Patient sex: F
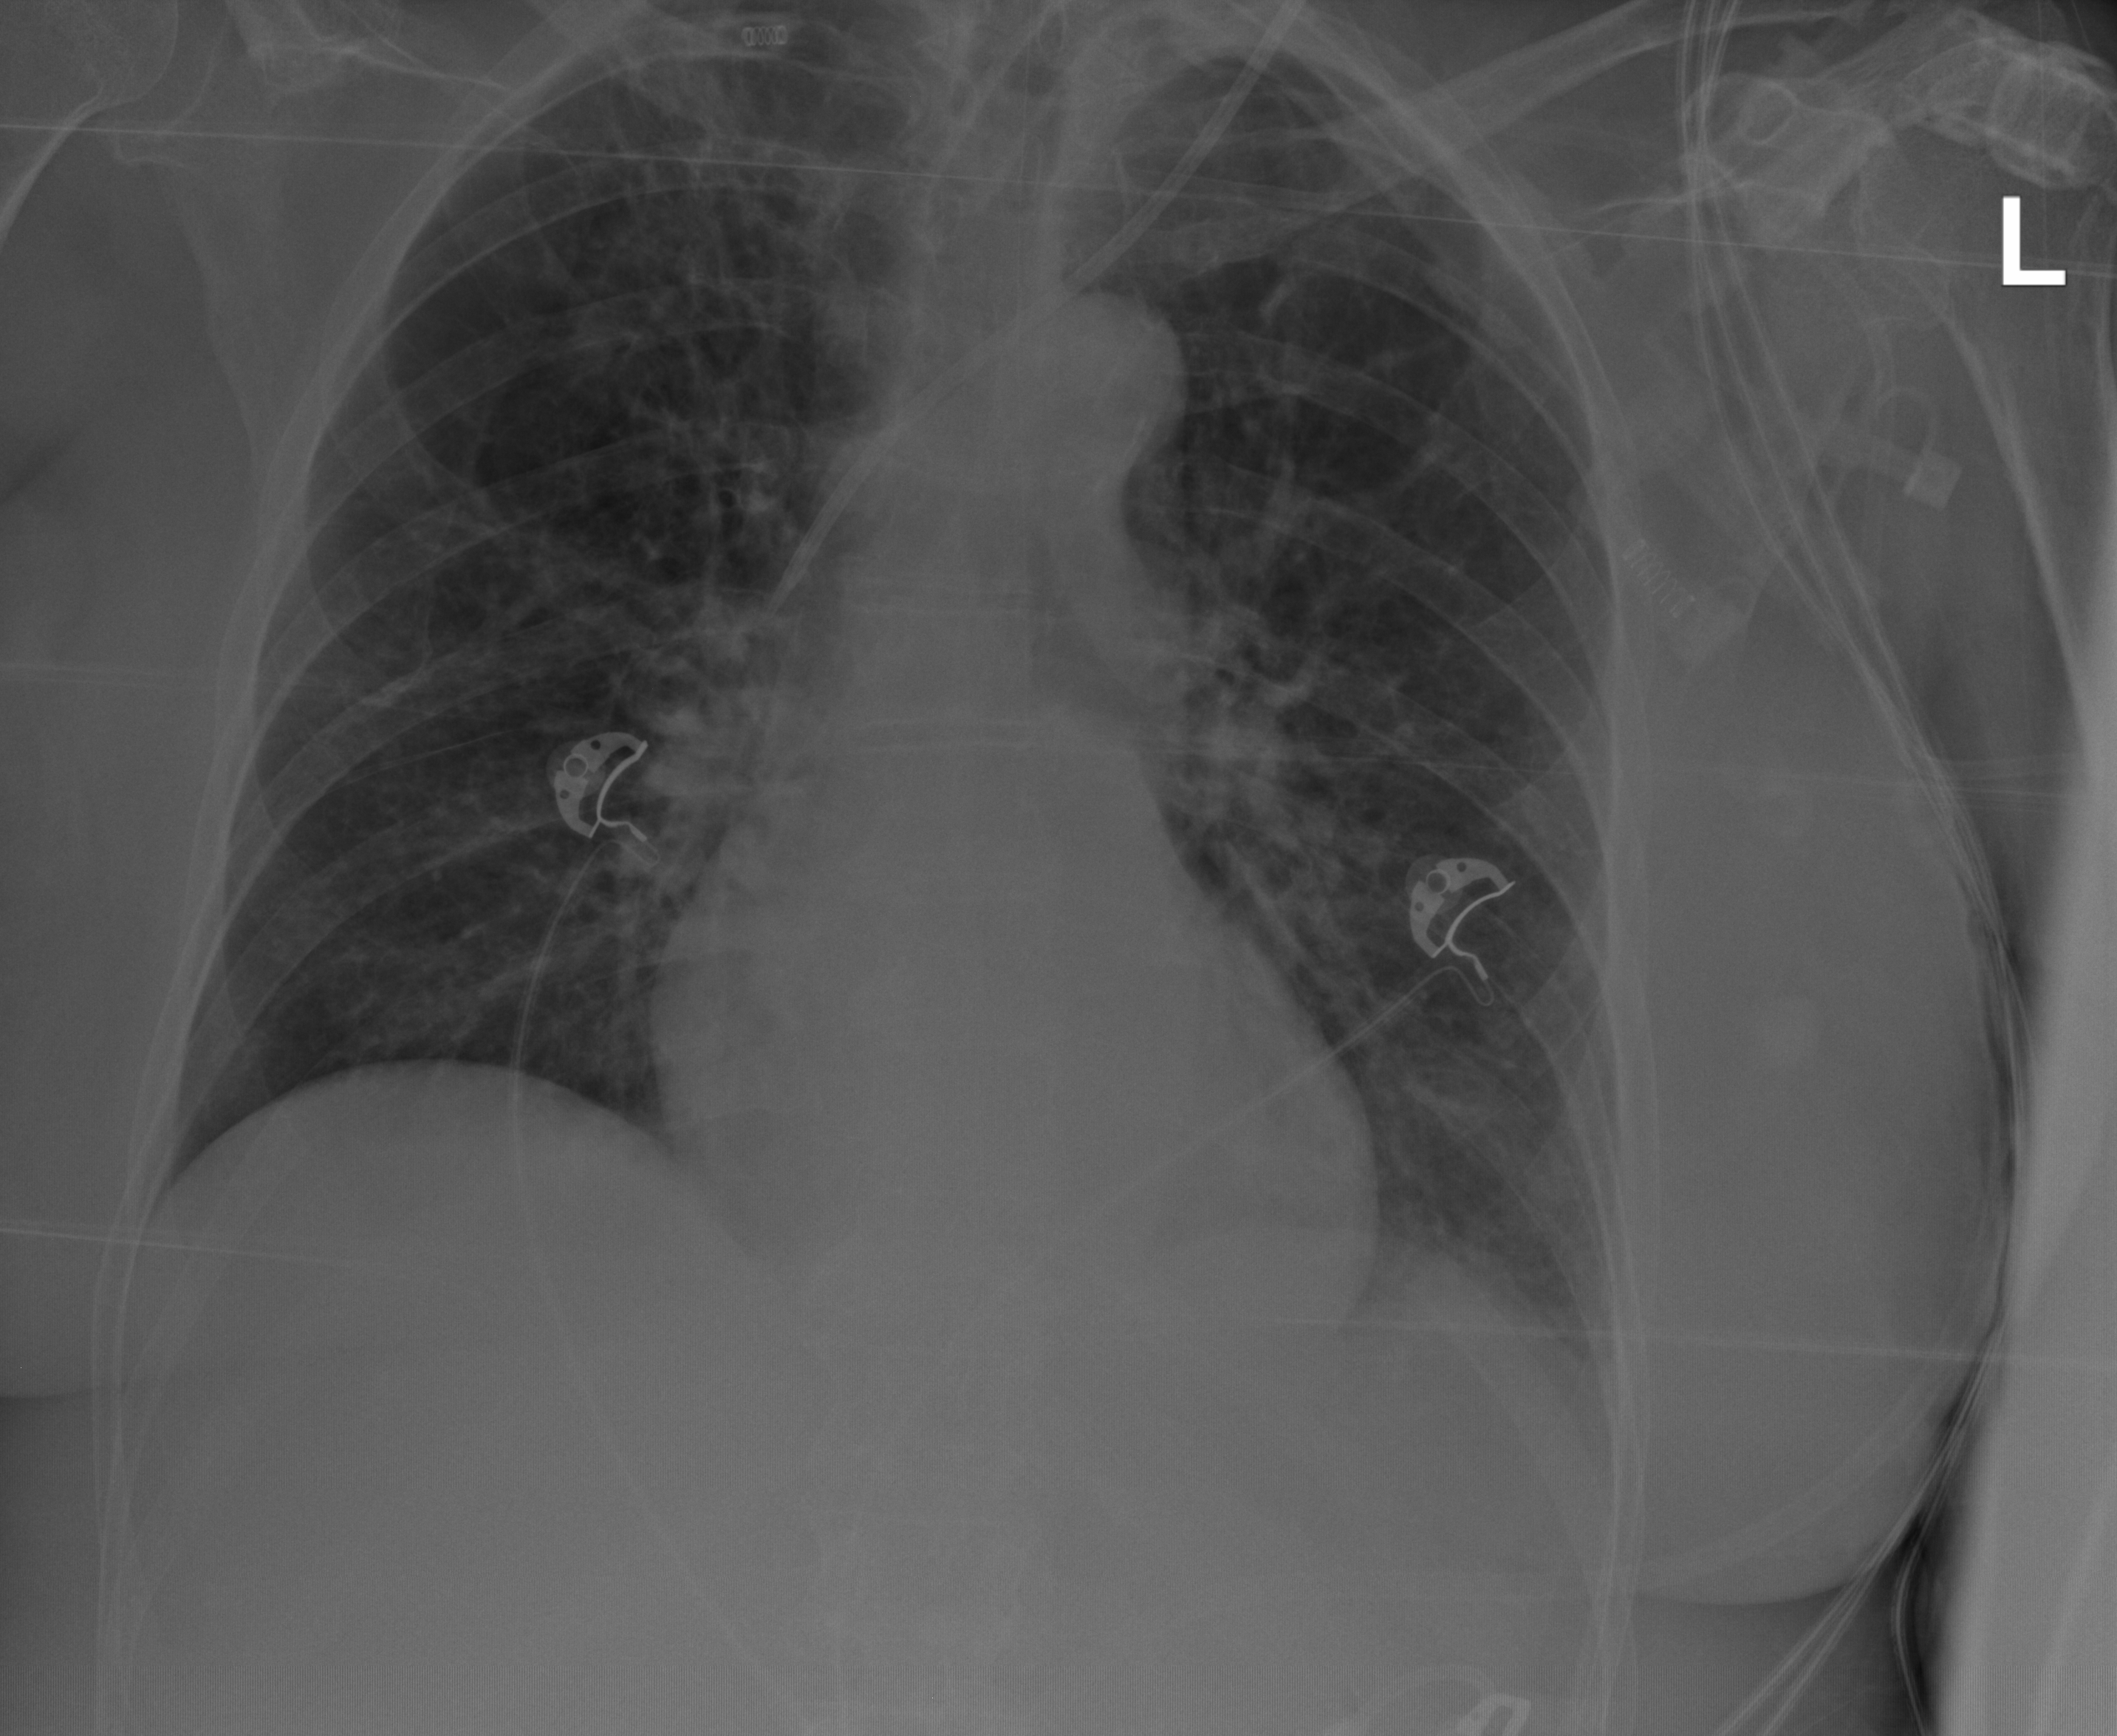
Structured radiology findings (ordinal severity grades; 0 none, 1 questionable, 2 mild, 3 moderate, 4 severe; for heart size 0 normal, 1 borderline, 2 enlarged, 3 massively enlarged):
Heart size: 0
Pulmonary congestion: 2
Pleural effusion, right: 0
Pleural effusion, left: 0
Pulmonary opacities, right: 0
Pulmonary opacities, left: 0
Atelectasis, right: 1
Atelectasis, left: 2